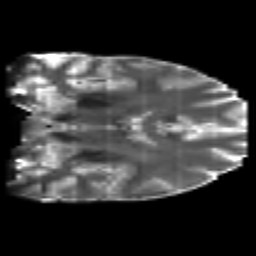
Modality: T2w
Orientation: coronal
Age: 25
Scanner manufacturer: philips
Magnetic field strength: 3 T
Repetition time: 8.6 s
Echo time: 0.127 s